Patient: sex F, age 80
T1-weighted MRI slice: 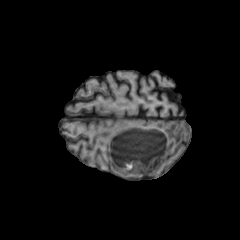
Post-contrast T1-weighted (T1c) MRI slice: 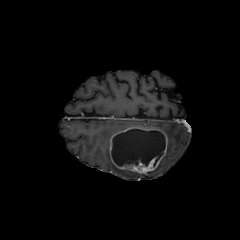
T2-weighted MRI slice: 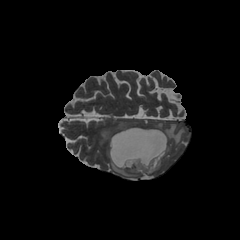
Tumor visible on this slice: yes
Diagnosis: Glioblastoma, IDH-wildtype
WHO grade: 4